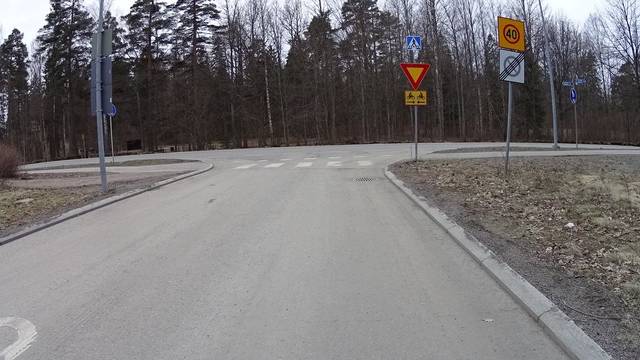
Region: Finland
Coordinates: 60.235, 24.715